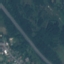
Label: Highway